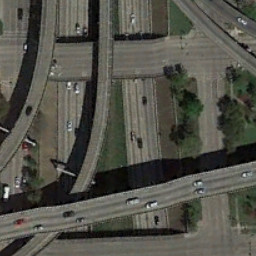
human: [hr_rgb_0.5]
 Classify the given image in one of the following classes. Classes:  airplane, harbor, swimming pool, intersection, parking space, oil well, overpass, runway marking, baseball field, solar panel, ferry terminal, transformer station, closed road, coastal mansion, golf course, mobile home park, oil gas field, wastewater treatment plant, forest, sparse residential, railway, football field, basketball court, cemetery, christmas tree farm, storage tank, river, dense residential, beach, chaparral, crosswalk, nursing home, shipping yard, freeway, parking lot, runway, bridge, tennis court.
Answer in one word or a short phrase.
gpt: overpass